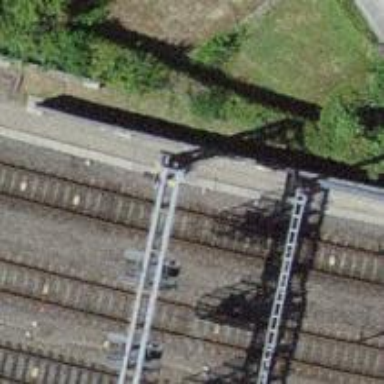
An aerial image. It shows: Railway signal.